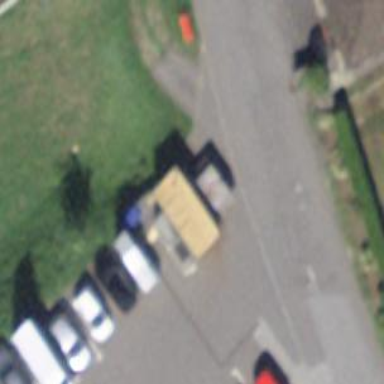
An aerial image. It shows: Charging station.